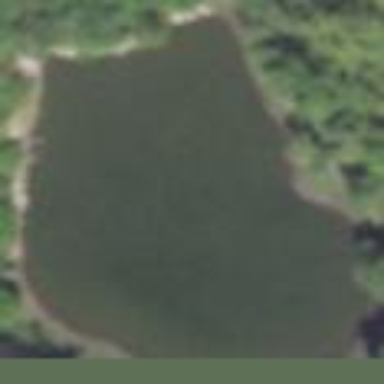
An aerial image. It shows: Serene lake surrounded by nature.